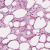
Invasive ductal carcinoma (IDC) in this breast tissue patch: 0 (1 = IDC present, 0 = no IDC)